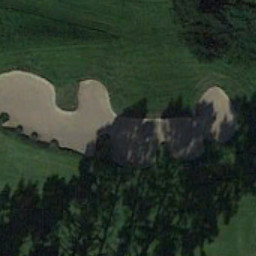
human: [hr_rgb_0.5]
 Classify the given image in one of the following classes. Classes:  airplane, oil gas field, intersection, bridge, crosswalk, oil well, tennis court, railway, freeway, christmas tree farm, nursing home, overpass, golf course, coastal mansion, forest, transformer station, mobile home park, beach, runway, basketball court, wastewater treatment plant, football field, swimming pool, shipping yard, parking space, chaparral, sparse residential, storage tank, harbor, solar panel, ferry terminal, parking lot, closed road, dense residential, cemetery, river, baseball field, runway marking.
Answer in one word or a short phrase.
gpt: golf course